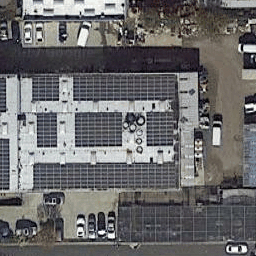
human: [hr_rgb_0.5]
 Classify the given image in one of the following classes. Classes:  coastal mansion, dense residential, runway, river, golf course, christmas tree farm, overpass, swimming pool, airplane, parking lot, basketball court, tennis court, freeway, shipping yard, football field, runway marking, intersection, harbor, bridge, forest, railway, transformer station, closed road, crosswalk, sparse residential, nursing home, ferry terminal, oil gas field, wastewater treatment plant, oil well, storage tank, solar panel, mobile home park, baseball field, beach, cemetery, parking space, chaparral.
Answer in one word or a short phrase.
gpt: solar panel